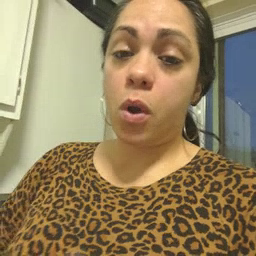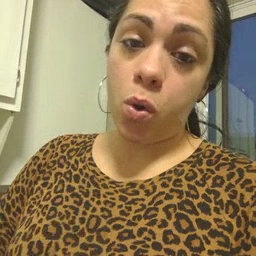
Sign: old